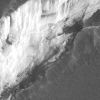
Atmospheric dust classification: not_dusty